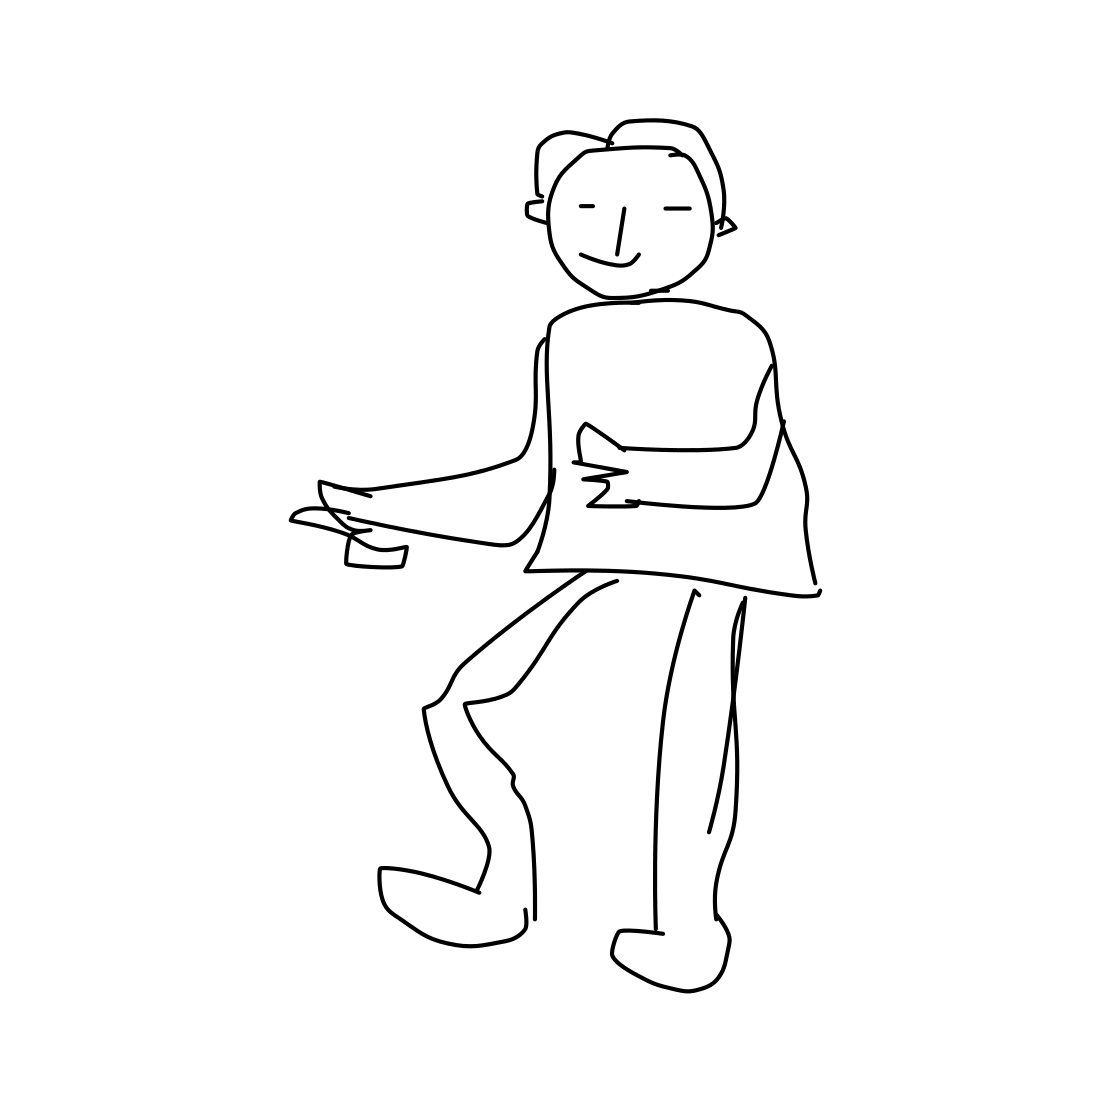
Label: person walking